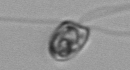
Label: flagellate_morphotype1